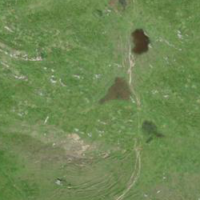
EUNIS habitat code: 23
Species observed at this site:
Milvus milvus